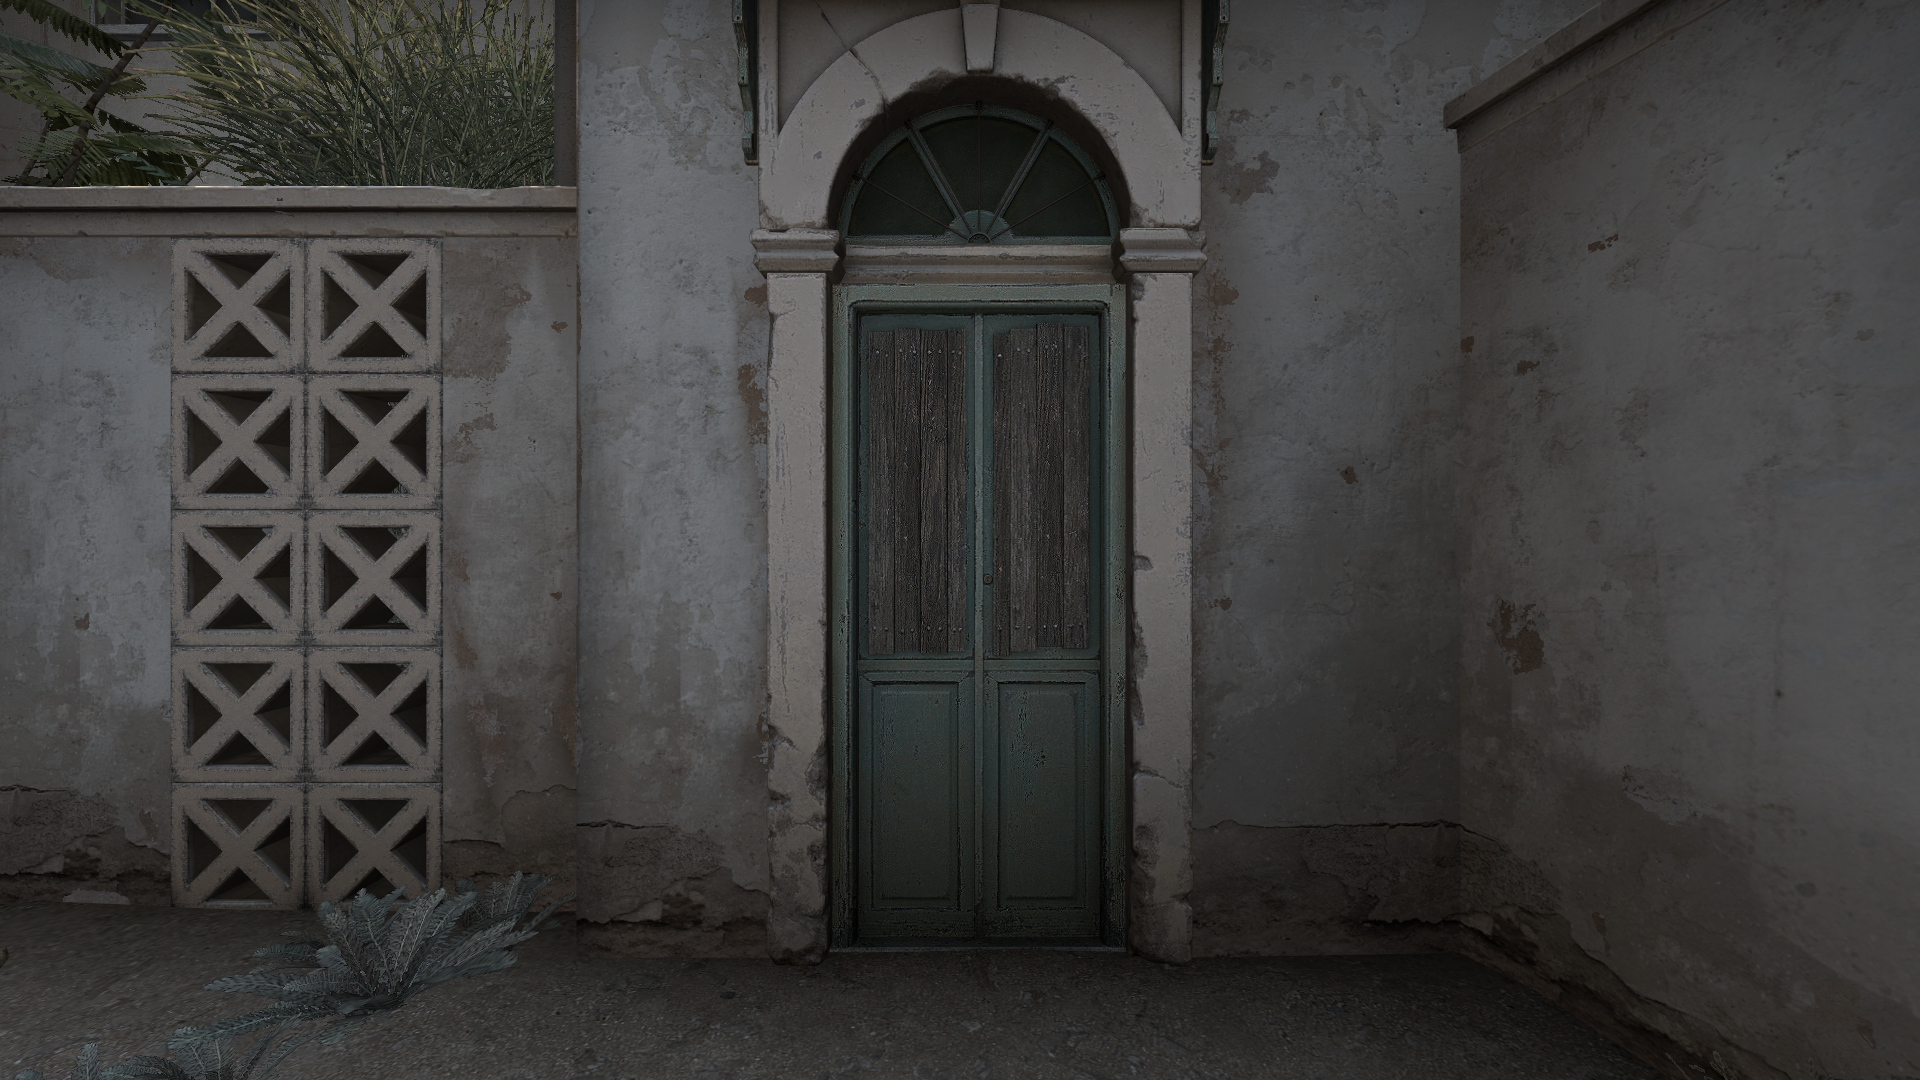
Map: de_dust2